Question: I have to create reports based on the user input. User answer a question, and then depending on the answer I go left or right in a treelike structure, and ask a new question. Some nodes will have the same question, but different children. I am not sure what would be the best way to do it in terms of code readability?
I would like to avoid huge control structure, as it would be extremely unreadable, like this:
'''
if() {
if() {
if() {
if() {
...
}
}
else {
if() {
...
}
}
}
else {
...
}
}
else {
if() {
if() {
if() {
...
}
}
else {
if () {
...
}
}
}
}
'''
Is there some better way to deal with it? Here is an image of how my tree looks like

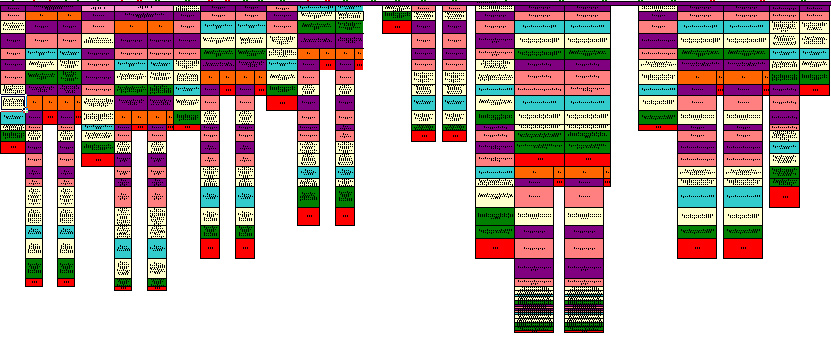
Answer: Store the tree as data and then your code can be really quite small. If we modify the answer given by @jam6549 a little we can come up with something like this:
'''
var answer = [ {t: "Does it have fur?", y: 1, n: 2},
{t: "Is it a kitten?", y: 3, n: 4},
{t: "Is it a goldfish?", y: 5, n: 4},
{t: "Found a kitten", y: -1, n: -1},
{t: "I'm stumped", y: -1, n: -1},
{t: "Found a goldfish", y: -1, n: -1} ];
var state = 0;
while ( answer[state].y >= 0 ) {
var choice = confirm(answer[state].t);
state = choice? answer[state].y: answer[state].n;
}
alert(answer[state].t);
'''
This only supports simple y/n answers so I could use confirm, you'll want to use an array with an entry for each possible answer.
You say some of the questions are repeated so I'd be tempted to have an array with each unique question text. Then your answer array stores an index into the question array to save duplicating text.